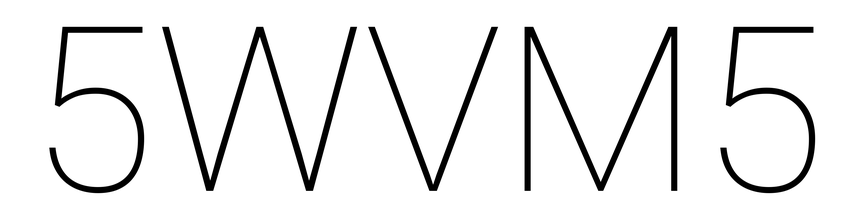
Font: Roboto_Thin